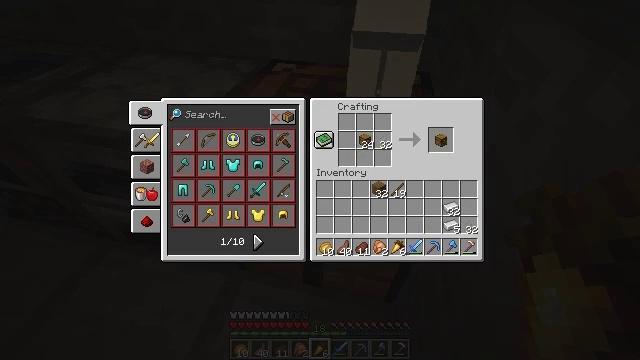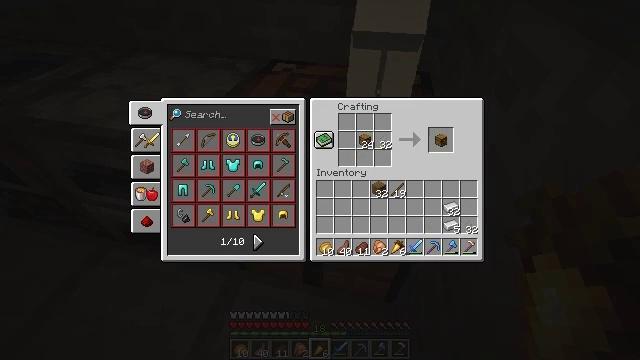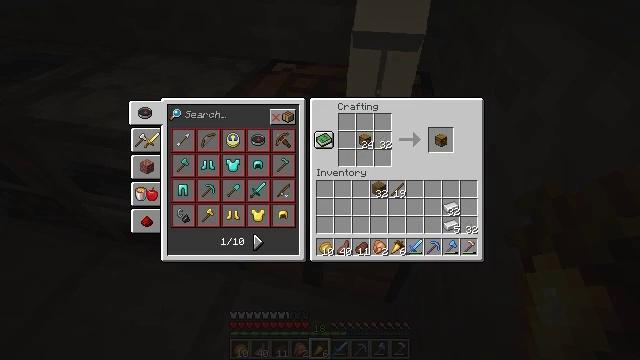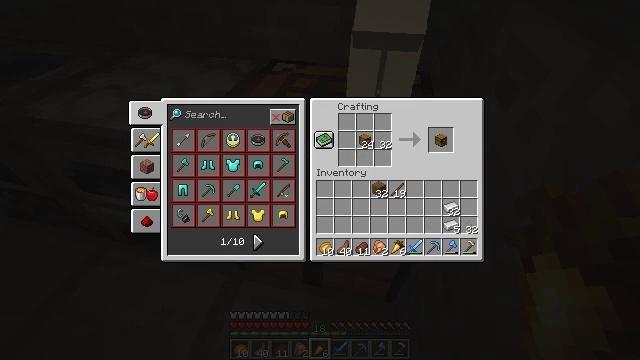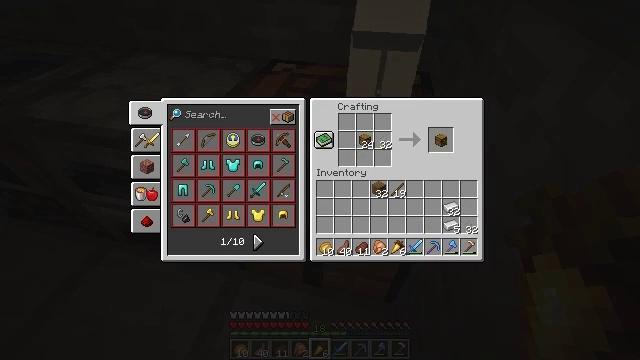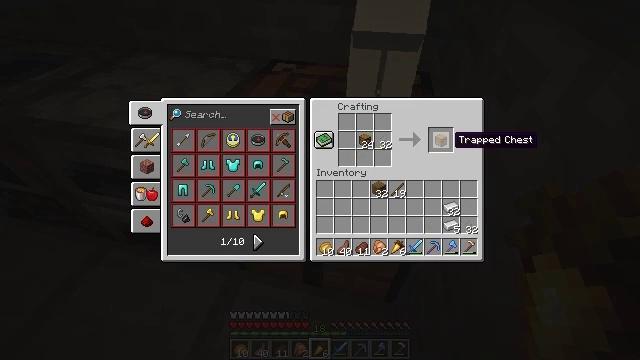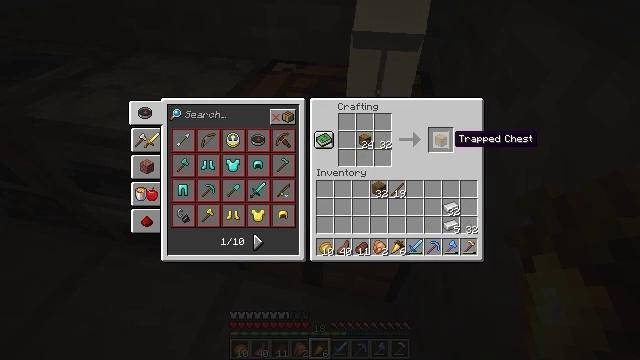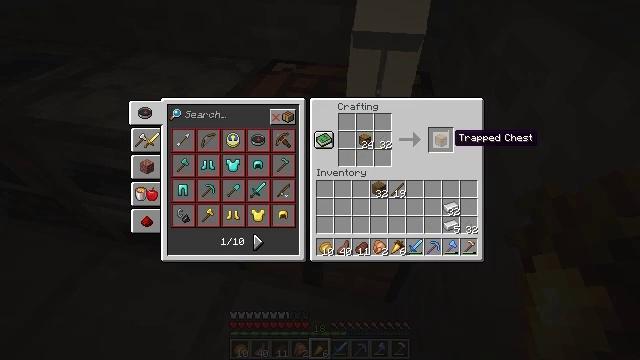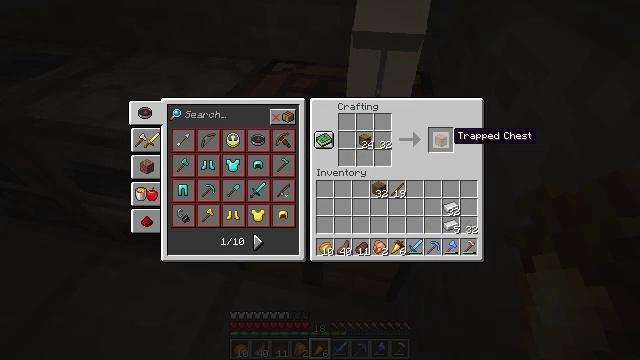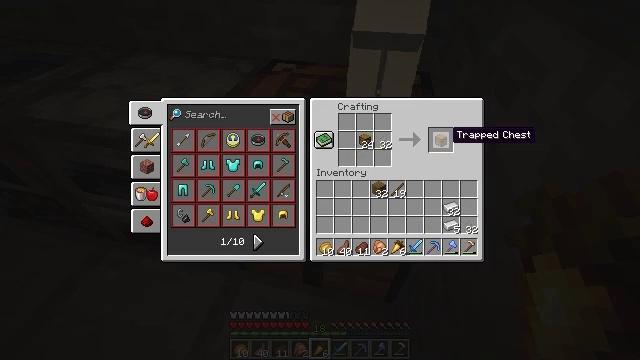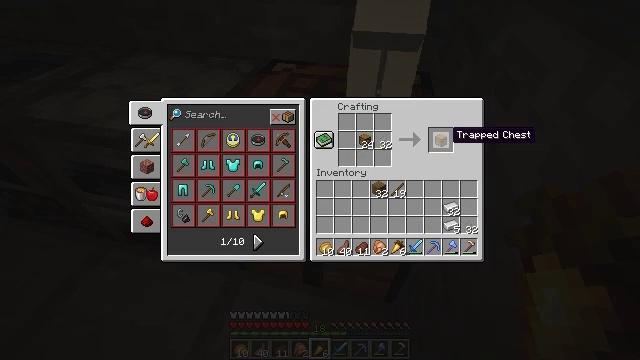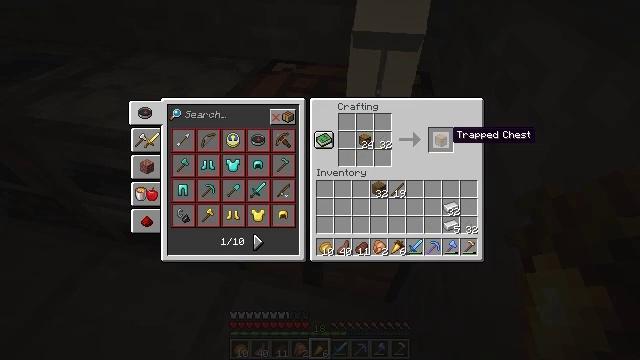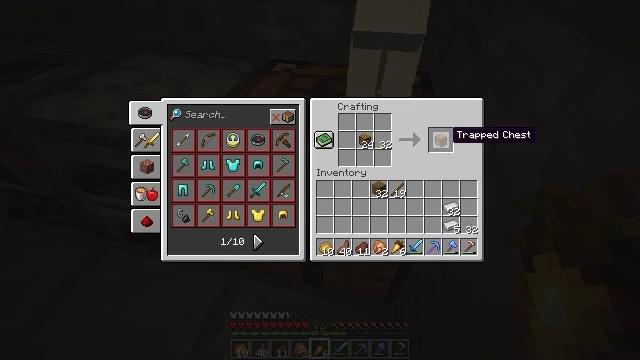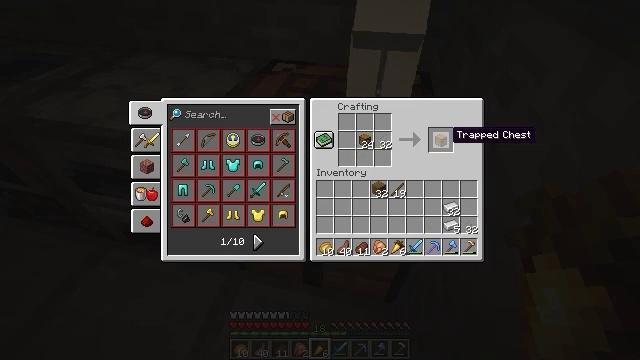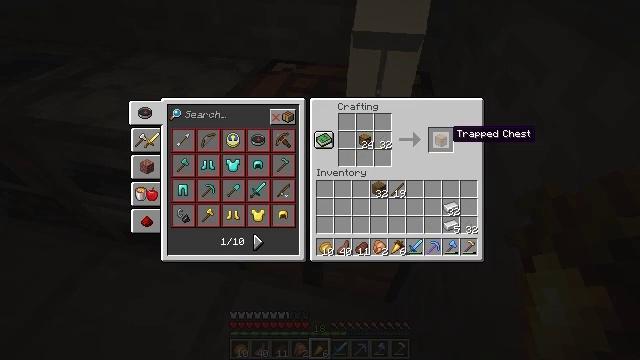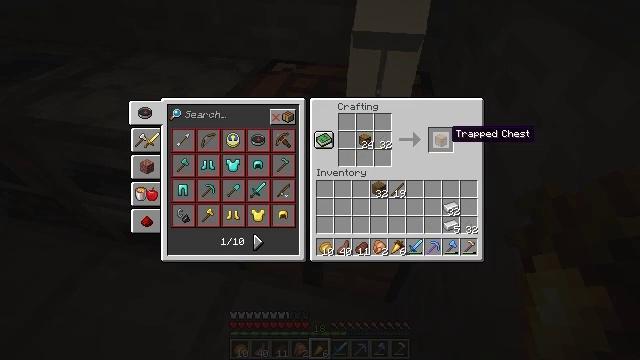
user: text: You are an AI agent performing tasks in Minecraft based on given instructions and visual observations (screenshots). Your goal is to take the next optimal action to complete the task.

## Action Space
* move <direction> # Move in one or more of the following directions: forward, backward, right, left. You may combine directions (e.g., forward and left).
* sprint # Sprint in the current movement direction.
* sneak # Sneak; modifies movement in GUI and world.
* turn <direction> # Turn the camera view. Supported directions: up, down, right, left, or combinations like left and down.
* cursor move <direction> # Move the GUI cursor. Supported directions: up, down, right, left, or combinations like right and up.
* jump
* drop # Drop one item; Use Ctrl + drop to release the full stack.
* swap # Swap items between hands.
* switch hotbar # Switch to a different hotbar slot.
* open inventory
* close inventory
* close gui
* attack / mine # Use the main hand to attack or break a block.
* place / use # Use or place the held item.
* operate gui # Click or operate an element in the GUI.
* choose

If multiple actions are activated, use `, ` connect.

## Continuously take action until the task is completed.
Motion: motion action
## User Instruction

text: Form a trapped chest at the crafting bench.
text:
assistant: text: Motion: turn right
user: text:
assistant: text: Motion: no_op
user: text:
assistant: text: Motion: turn up
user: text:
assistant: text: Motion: no_op
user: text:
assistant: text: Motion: no_op
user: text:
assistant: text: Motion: no_op
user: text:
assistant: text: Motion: no_op
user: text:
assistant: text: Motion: no_op
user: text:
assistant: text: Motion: no_op
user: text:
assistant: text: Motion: sneak
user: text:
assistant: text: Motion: sneak
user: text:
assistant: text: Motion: sneak
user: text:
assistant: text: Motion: sneak
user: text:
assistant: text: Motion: sneak
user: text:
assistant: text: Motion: sneak
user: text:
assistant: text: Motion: sneak
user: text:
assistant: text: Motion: sneak
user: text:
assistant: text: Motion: sneak
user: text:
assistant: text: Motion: sneak
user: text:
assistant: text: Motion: sneak
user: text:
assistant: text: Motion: sneak
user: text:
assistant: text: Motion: sneak
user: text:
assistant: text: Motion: sneak
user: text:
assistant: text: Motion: sneak
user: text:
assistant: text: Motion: sneak
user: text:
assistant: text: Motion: sneak
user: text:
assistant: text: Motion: sneak
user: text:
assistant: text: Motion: sneak
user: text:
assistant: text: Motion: sneak
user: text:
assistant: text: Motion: sneak